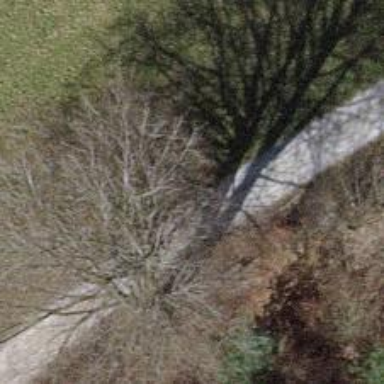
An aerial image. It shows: Red bench.